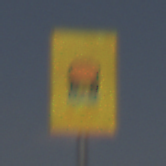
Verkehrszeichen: FahrzeugeMitWassergefaehrdenderLadungOhnePfeilsymbol
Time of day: MorningAfternoon
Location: Outdoor (Nature)
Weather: PartlyCloudy
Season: NotSpecified
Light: Natural